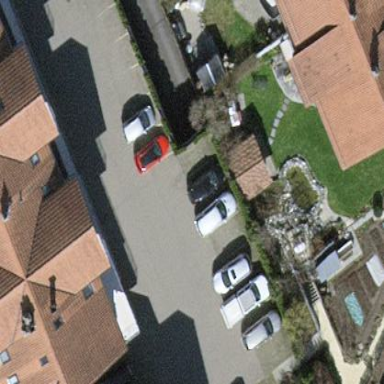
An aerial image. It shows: Paved parking area.